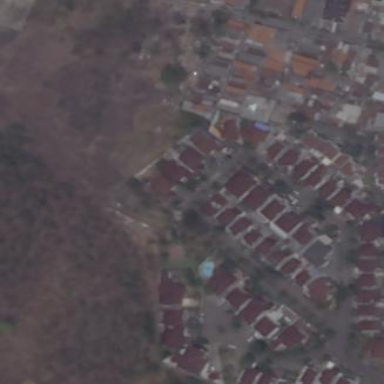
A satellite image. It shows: Residential area.